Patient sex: F
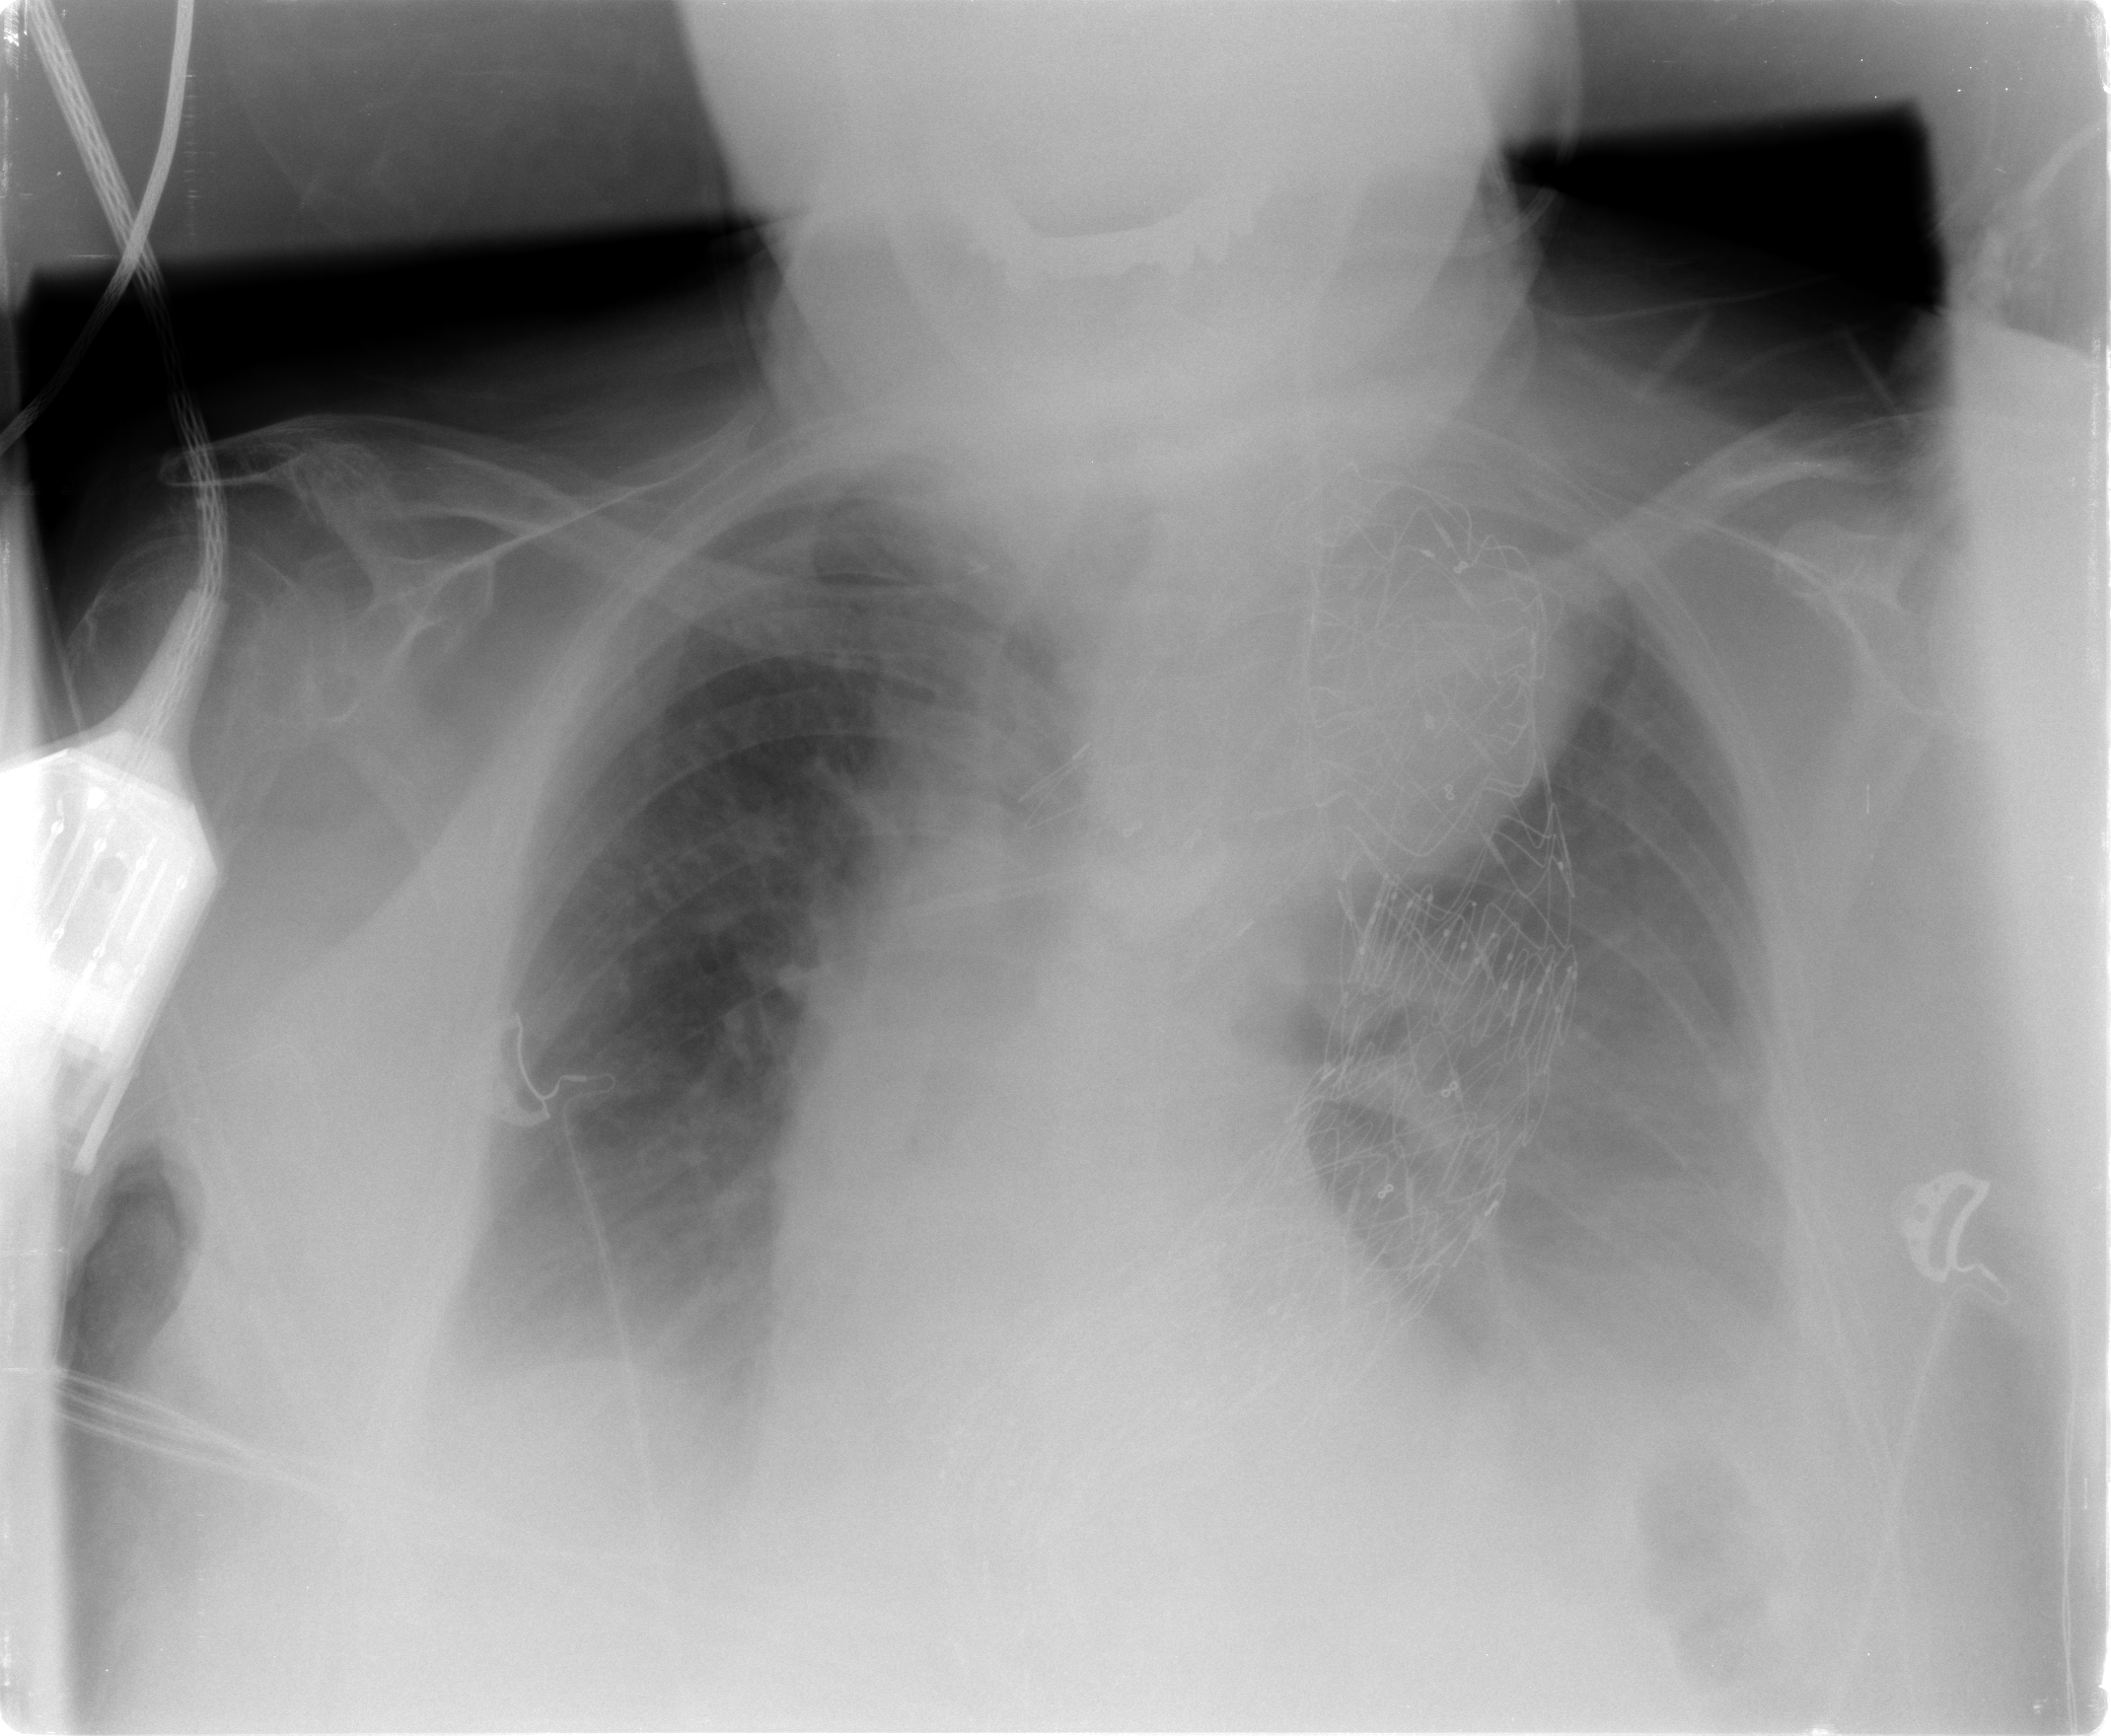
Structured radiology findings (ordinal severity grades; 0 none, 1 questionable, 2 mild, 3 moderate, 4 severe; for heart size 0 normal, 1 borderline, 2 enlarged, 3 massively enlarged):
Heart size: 0
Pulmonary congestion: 0
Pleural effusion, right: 2
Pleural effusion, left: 2
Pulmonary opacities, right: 0
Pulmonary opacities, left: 0
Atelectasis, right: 2
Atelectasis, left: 2